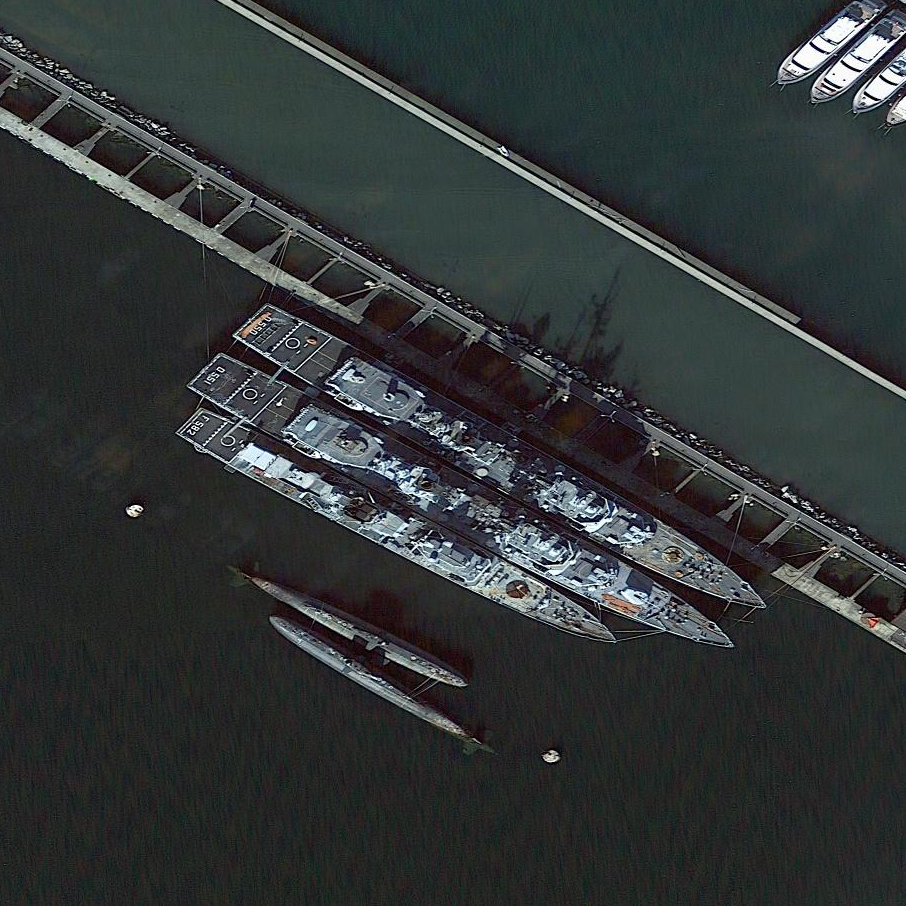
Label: cruiser